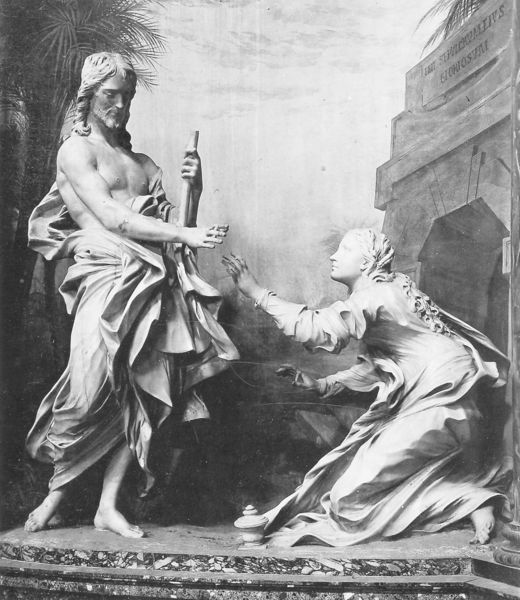
Titel: Noli me tangere
Künstler: Antonio Raggi
Standort: Rom, S. Domenico e Sisto (EU - I - Latium)
Institution: Rom, Cappella Alaleona
Schlagwörter: baum, hand, himmel, kopf, mann, nackt, umhang, mädchen, frau, kleid, marmor, blick, gebäude, bart, architektur, falten, sockel, stein, bild, hände, ferne, boden, figur, gewand, haare, mantel, paar, locken, stock, skulptur, statue, bogen, stab, figuren, inschrift, palme, faltenwurf, platte, podest, oberkörper, tor, foto, torso, greifen, knien, portal, statuen, christus, jesus, jesus christus, segen, griechenland, graben, bettlerin, maria, magdalena, heilung, maria magdalena, auferstehung, mann und frau, fernen